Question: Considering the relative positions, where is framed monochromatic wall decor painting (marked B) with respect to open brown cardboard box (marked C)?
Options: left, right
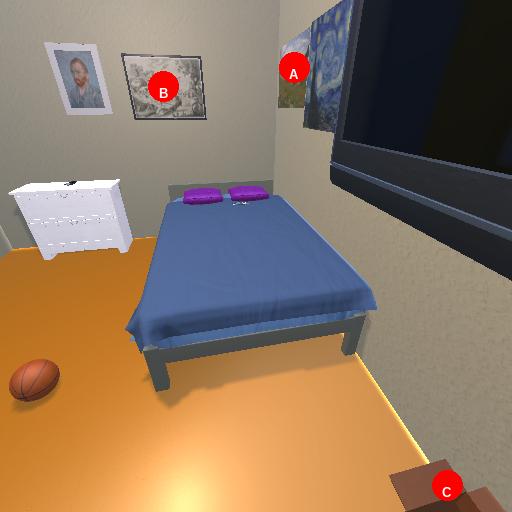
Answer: left